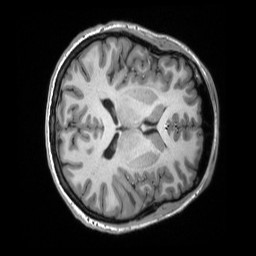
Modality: T1w
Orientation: axial
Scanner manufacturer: siemens
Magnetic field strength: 3 T
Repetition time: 2.3 s
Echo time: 0.00298 s